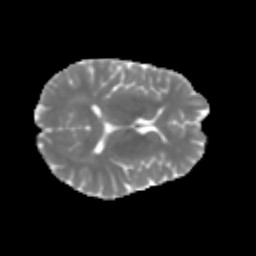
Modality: MD
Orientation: axial
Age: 29
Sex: male
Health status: healthy